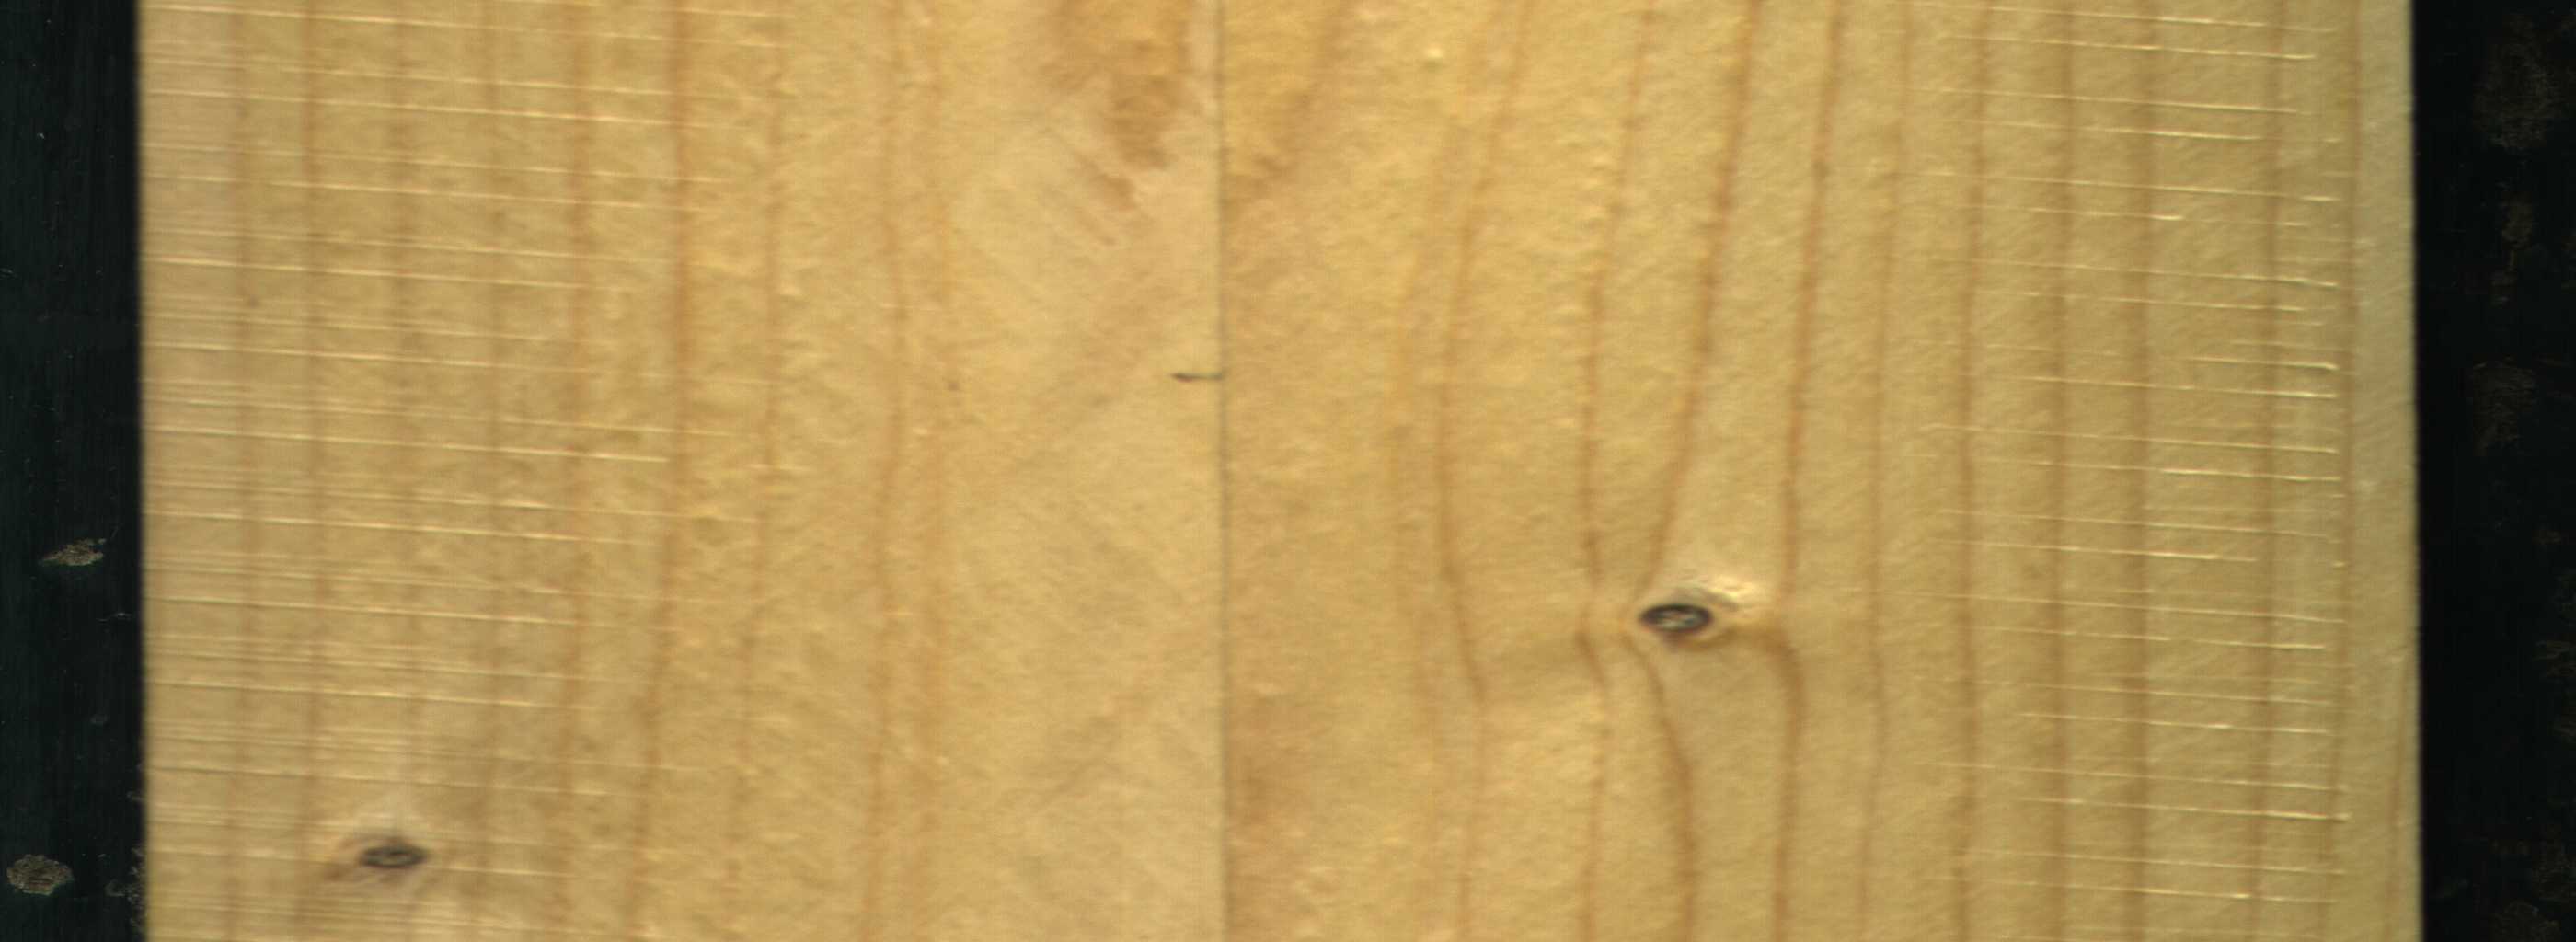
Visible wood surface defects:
Live_Knot
Live_Knot